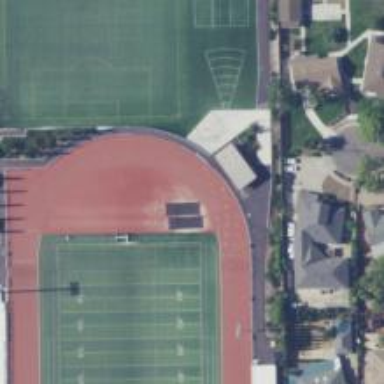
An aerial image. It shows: Athletic track located in leisure land area.